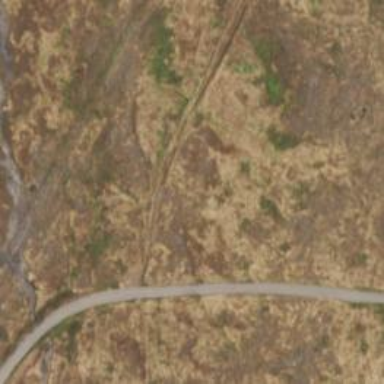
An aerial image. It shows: Track road leading to military base.